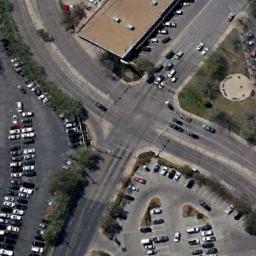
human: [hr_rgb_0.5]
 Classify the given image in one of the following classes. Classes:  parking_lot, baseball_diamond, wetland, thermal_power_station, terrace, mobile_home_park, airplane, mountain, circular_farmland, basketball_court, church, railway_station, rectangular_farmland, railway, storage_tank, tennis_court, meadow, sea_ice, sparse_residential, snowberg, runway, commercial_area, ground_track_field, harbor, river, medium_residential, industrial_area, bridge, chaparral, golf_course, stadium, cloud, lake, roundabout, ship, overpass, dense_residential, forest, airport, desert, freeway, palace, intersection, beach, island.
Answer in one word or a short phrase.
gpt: intersection